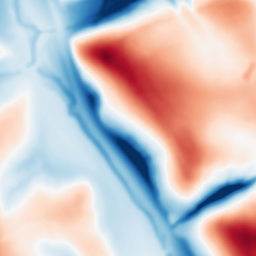
Category: multiscale
Decomposition family: dog_multiscale
Decomposition parameters: sigma_ratio: 2
n_scales: 4
base_sigma: 2
Upsampling method: cubic_catmull_rom
Upsampling parameters: scale: 2
Upsampling scale: 2